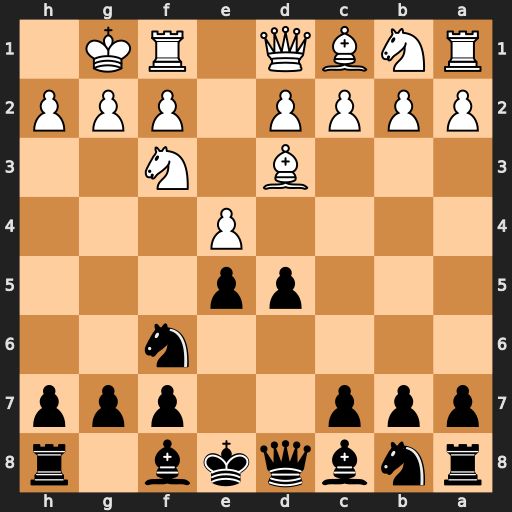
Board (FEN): rnbqkb1r/ppp2ppp/5n2/3pp3/4P3/3B1N2/PPPP1PPP/RNBQ1RK1
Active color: b
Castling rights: kq
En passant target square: -
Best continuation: dxe4 Bxe4 Nxe4